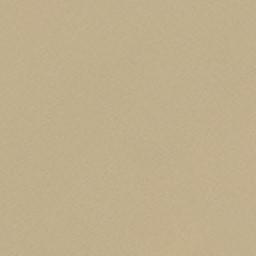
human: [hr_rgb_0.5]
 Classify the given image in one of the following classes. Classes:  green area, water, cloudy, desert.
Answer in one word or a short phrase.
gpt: desert